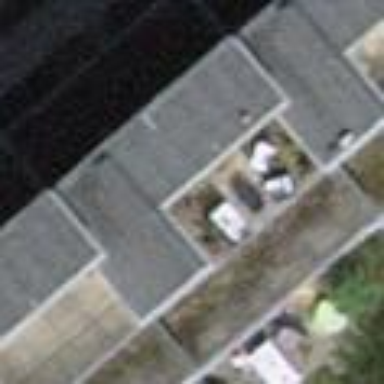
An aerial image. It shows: Flat-roofed terrace building.